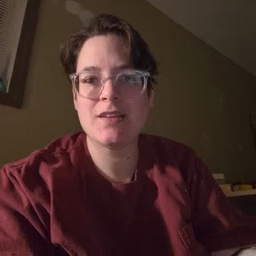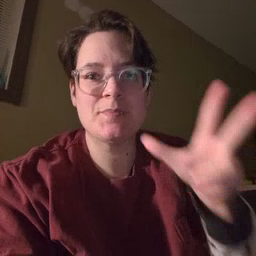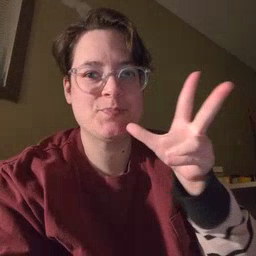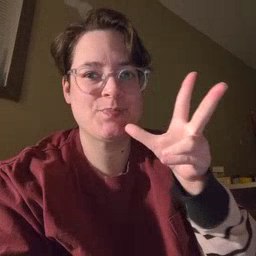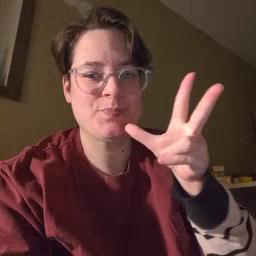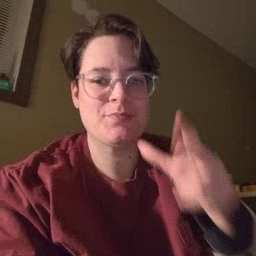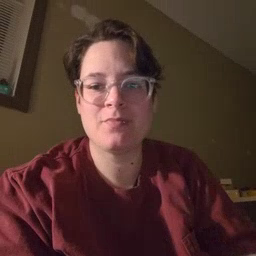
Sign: hen